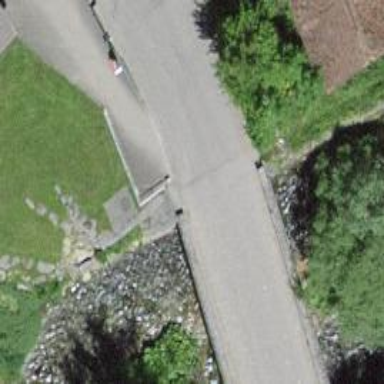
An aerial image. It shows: Residential road with bridge.